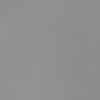
Label: dusty